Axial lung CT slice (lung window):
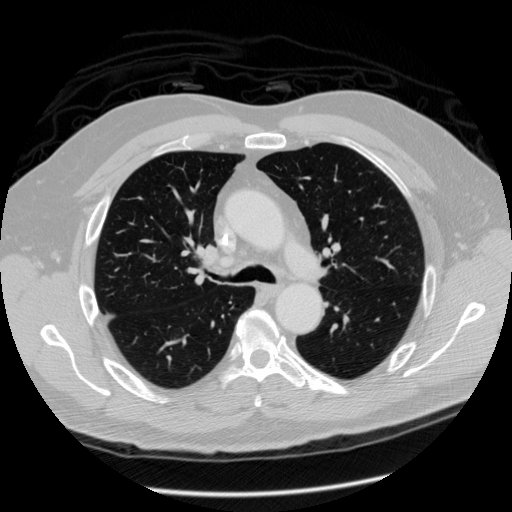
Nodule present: no